Aerial crown-view tile of a tropical tree (Barro Colorado Island, Panama), acquired 20240716:
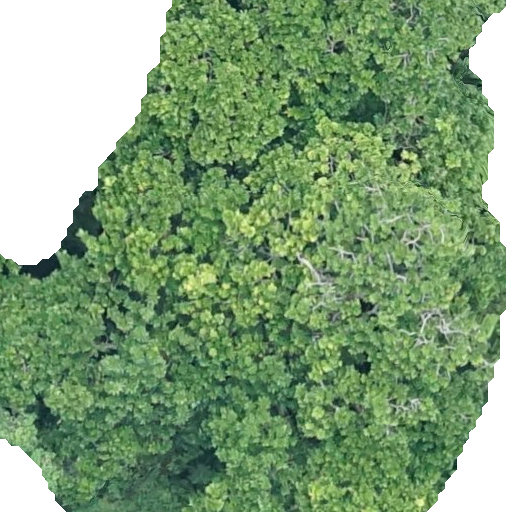
Species: Anacardium excelsum
GBIF accepted scientific name: Anacardium excelsum
Crown area: 443.509 m²